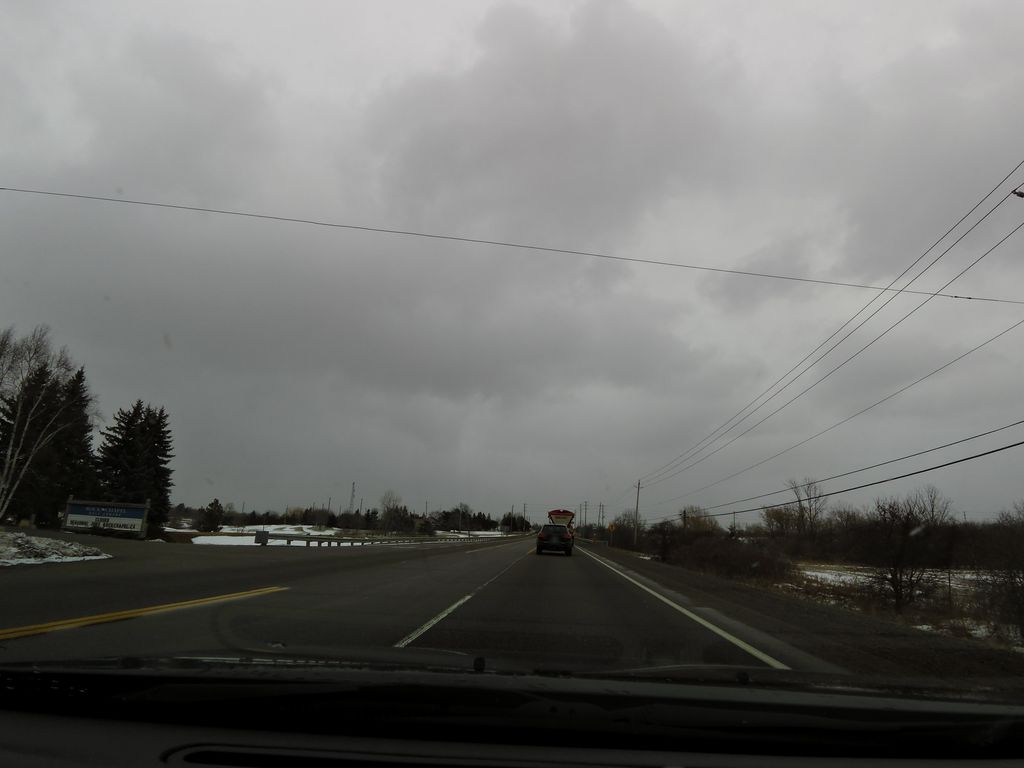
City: hamilton